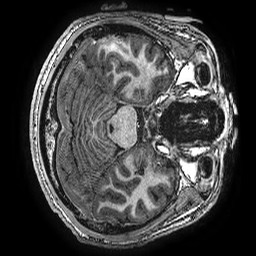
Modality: T1w
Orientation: axial
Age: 14
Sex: male
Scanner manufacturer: ge
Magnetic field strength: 3 T
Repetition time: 0.00766 s
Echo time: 0.003476 s